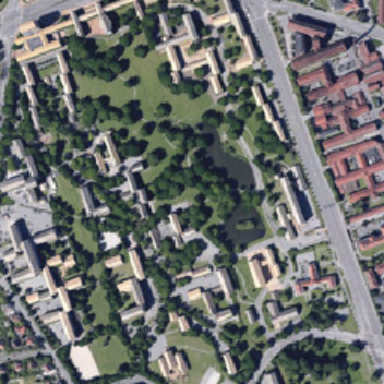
Small houses and trees covered the area .